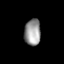
Tissue: lung
Cell type: Fibroblasts
Senescence score: 0.5532
Nuclear area (px): 420
Mean DAPI intensity: 152.307